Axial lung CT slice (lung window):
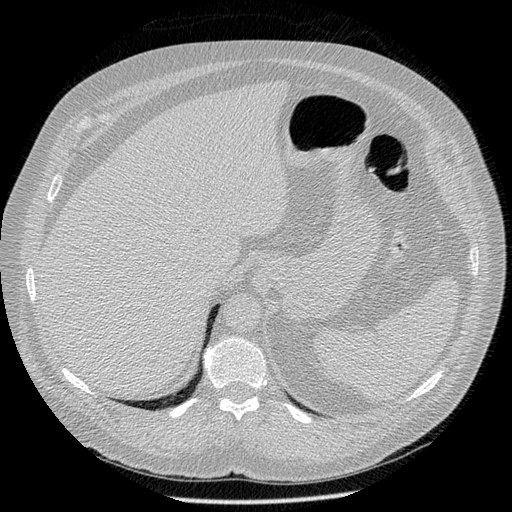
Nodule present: no